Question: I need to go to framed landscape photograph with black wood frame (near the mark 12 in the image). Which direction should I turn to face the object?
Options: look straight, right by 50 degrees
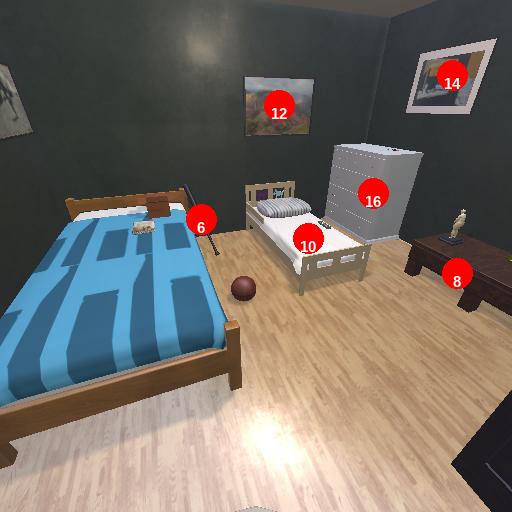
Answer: look straight